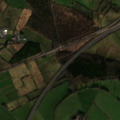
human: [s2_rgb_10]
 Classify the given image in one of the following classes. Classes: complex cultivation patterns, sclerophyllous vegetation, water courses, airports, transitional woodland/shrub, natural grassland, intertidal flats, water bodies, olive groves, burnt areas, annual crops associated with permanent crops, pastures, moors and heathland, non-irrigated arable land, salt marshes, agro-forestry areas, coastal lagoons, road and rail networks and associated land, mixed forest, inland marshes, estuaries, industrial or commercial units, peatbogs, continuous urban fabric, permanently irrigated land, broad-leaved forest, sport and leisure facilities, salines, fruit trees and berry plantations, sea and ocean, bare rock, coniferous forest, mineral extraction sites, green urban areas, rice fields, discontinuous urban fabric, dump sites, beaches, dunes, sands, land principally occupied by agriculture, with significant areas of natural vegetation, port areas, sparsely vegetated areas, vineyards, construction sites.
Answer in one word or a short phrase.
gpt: road and rail networks and associated land, pastures, mixed forest